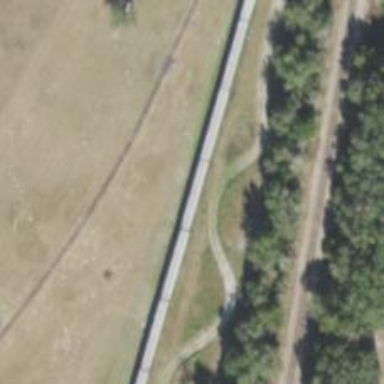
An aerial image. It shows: Historical railway car.